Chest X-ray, AP view. Patient: 58 years old, sex F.
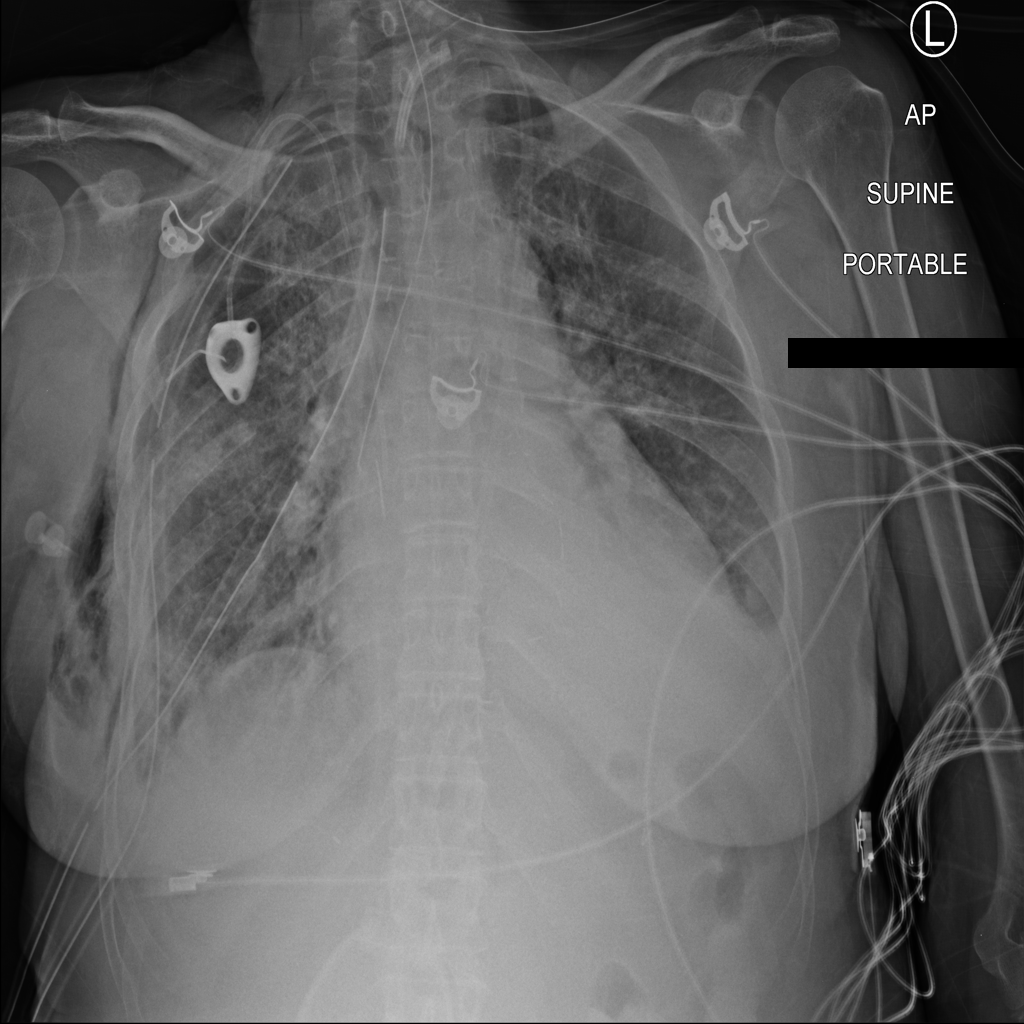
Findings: Atelectasis, Consolidation, Emphysema, Infiltration